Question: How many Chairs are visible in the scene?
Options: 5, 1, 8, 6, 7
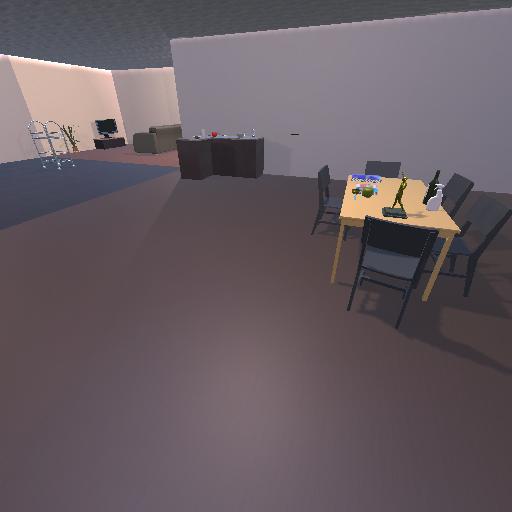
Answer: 5